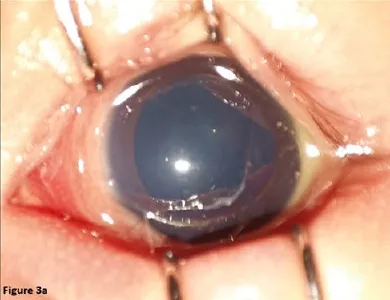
(a) Resolved left erythematous swollen eyelid with remaining minimal chemosis and slightly injected conjunctiva.
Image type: ophthalmic_imaging (slit_lamp_photograph)